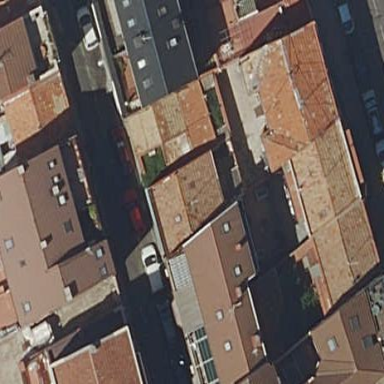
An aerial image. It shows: View of apartment building.